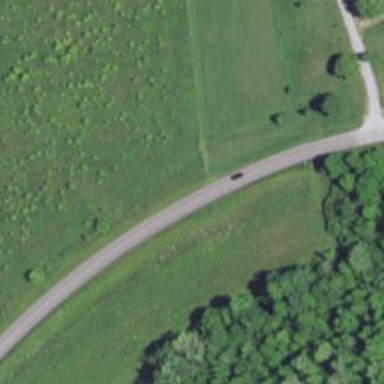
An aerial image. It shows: Secondary road.